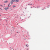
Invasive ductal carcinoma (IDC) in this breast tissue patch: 0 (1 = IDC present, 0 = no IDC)